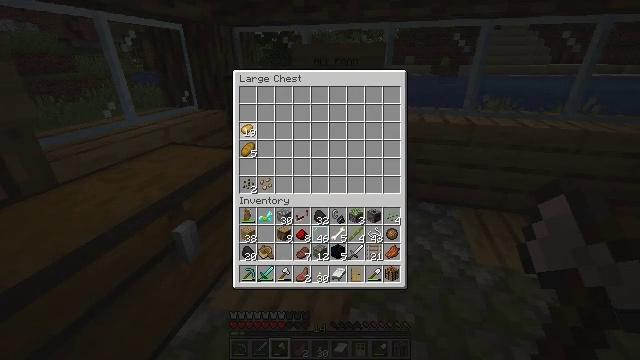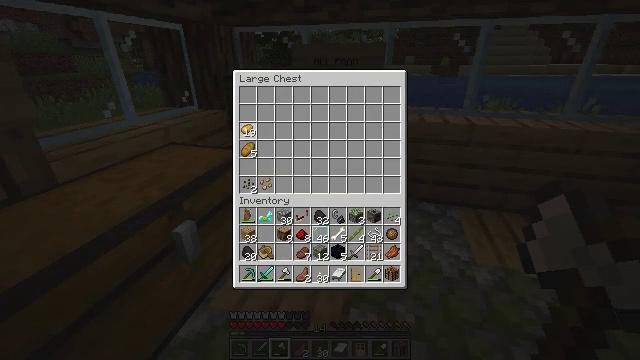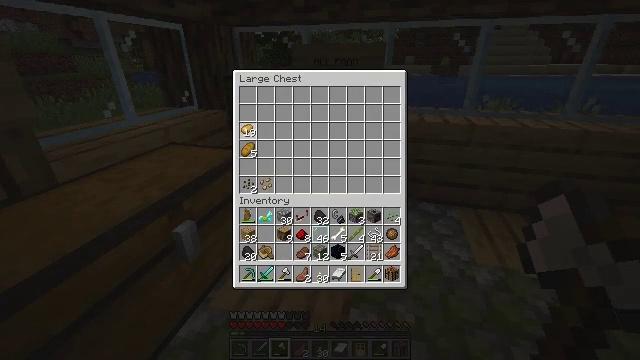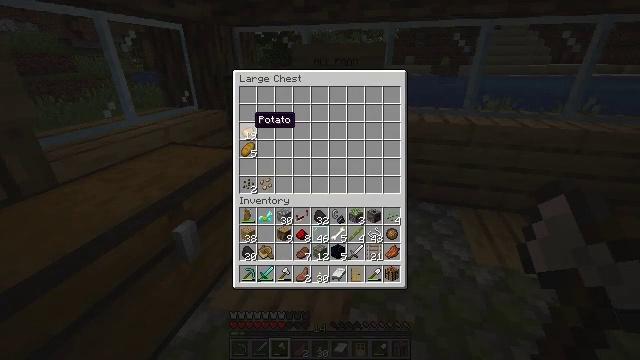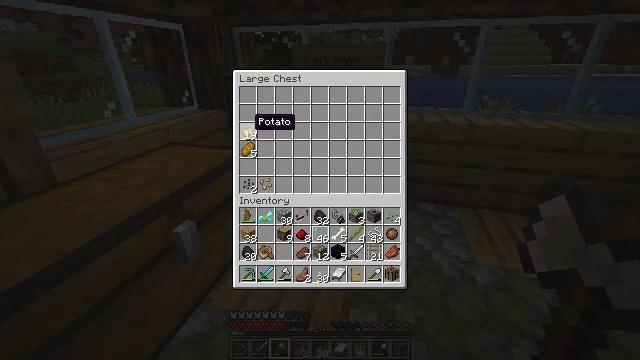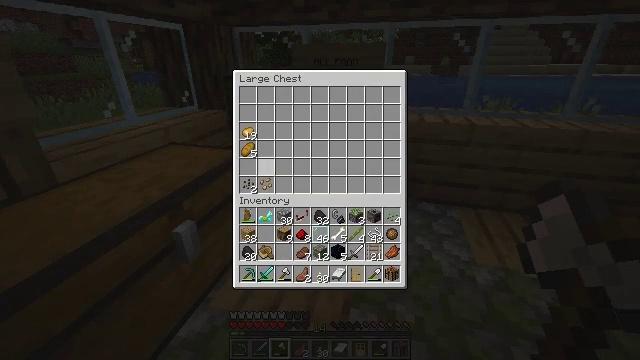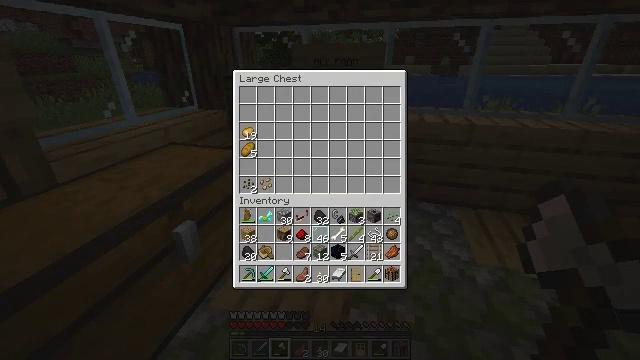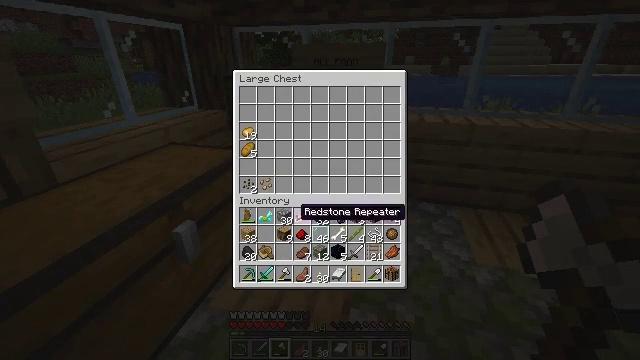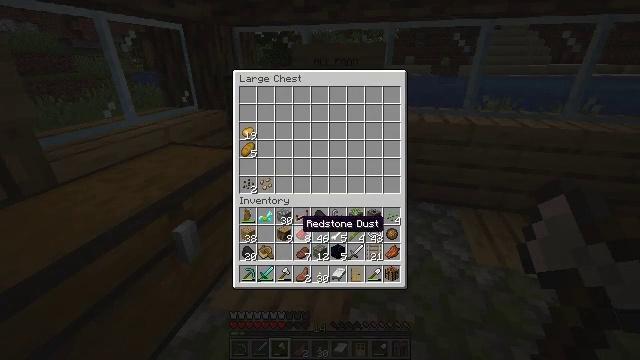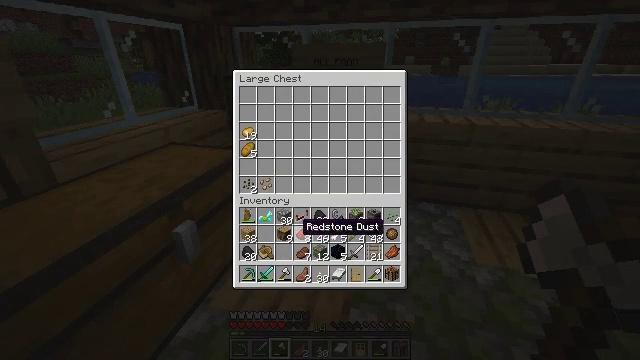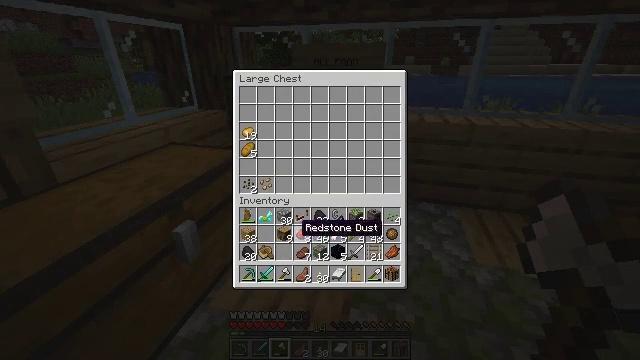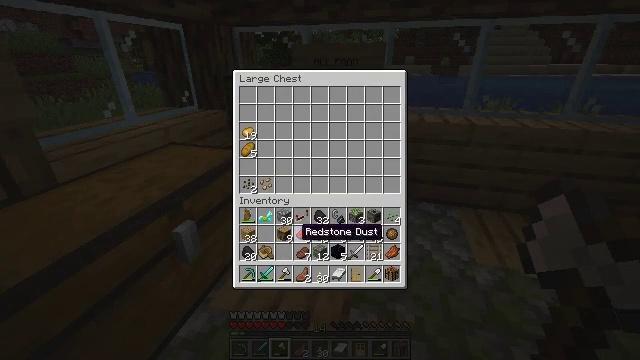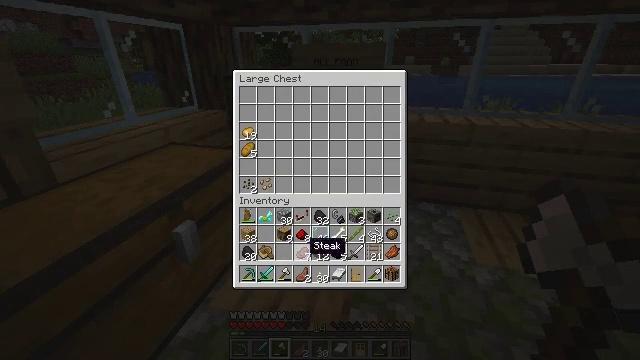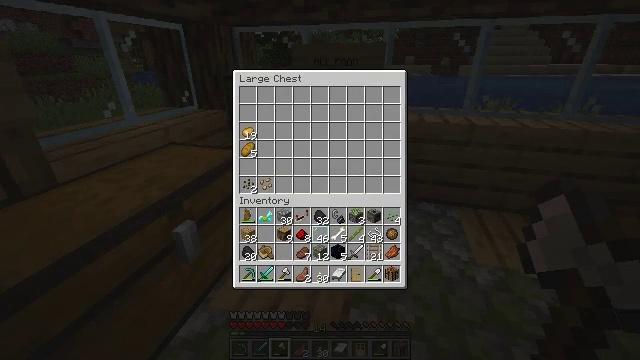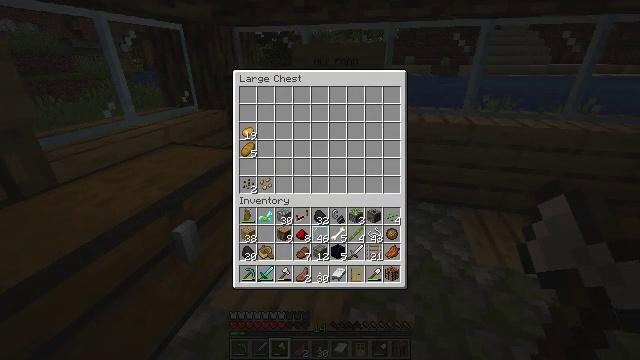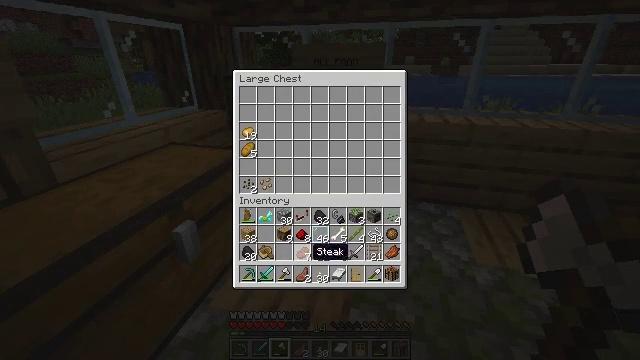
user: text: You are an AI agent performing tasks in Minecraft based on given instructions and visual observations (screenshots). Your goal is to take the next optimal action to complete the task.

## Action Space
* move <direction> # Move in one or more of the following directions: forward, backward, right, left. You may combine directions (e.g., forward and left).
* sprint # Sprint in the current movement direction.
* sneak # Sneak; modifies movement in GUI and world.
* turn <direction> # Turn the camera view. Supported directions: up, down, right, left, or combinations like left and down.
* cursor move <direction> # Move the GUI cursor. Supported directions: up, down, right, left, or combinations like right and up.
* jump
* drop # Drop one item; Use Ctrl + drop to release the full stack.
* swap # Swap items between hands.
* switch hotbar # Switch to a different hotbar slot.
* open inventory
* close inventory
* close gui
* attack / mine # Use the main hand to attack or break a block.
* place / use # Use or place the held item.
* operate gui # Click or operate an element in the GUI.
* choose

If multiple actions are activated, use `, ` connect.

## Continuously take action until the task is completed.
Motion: motion action
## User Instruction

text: Break the furnace to move it.
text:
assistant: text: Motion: operate gui
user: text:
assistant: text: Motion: operate gui
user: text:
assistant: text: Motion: no_op
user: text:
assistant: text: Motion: no_op
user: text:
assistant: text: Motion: cursor move right and down
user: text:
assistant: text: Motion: cursor move right and down
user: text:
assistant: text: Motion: cursor move down
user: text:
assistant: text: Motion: cursor move down
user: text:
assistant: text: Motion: no_op
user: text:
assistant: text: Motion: no_op
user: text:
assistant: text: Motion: no_op
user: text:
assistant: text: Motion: cursor move right and down
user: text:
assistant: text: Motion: cursor move down
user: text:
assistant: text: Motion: no_op
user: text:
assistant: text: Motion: no_op
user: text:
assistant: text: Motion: no_op
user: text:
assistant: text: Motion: no_op
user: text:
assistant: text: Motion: no_op
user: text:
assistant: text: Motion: no_op
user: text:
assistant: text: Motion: cursor move up
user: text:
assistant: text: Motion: no_op
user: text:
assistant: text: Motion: no_op
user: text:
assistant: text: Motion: no_op
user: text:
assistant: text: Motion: no_op
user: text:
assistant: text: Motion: no_op
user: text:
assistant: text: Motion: no_op
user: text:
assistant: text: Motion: no_op
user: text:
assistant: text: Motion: no_op
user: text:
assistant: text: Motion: no_op
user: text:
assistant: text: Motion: no_op